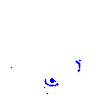
Particle: kaon